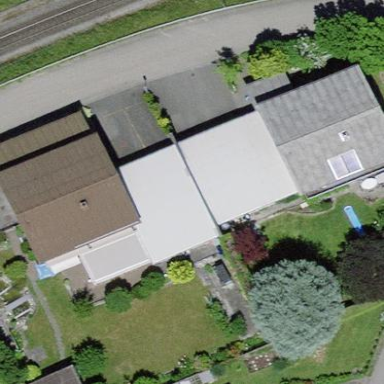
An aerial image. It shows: Semidetached house.